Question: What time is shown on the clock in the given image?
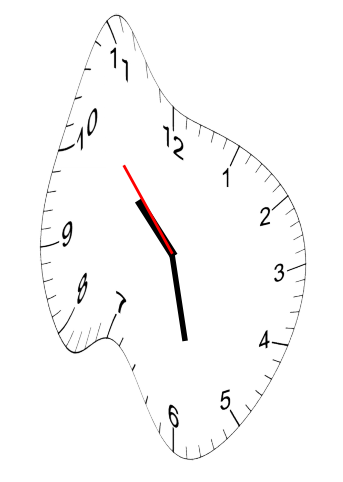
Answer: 10:27:53